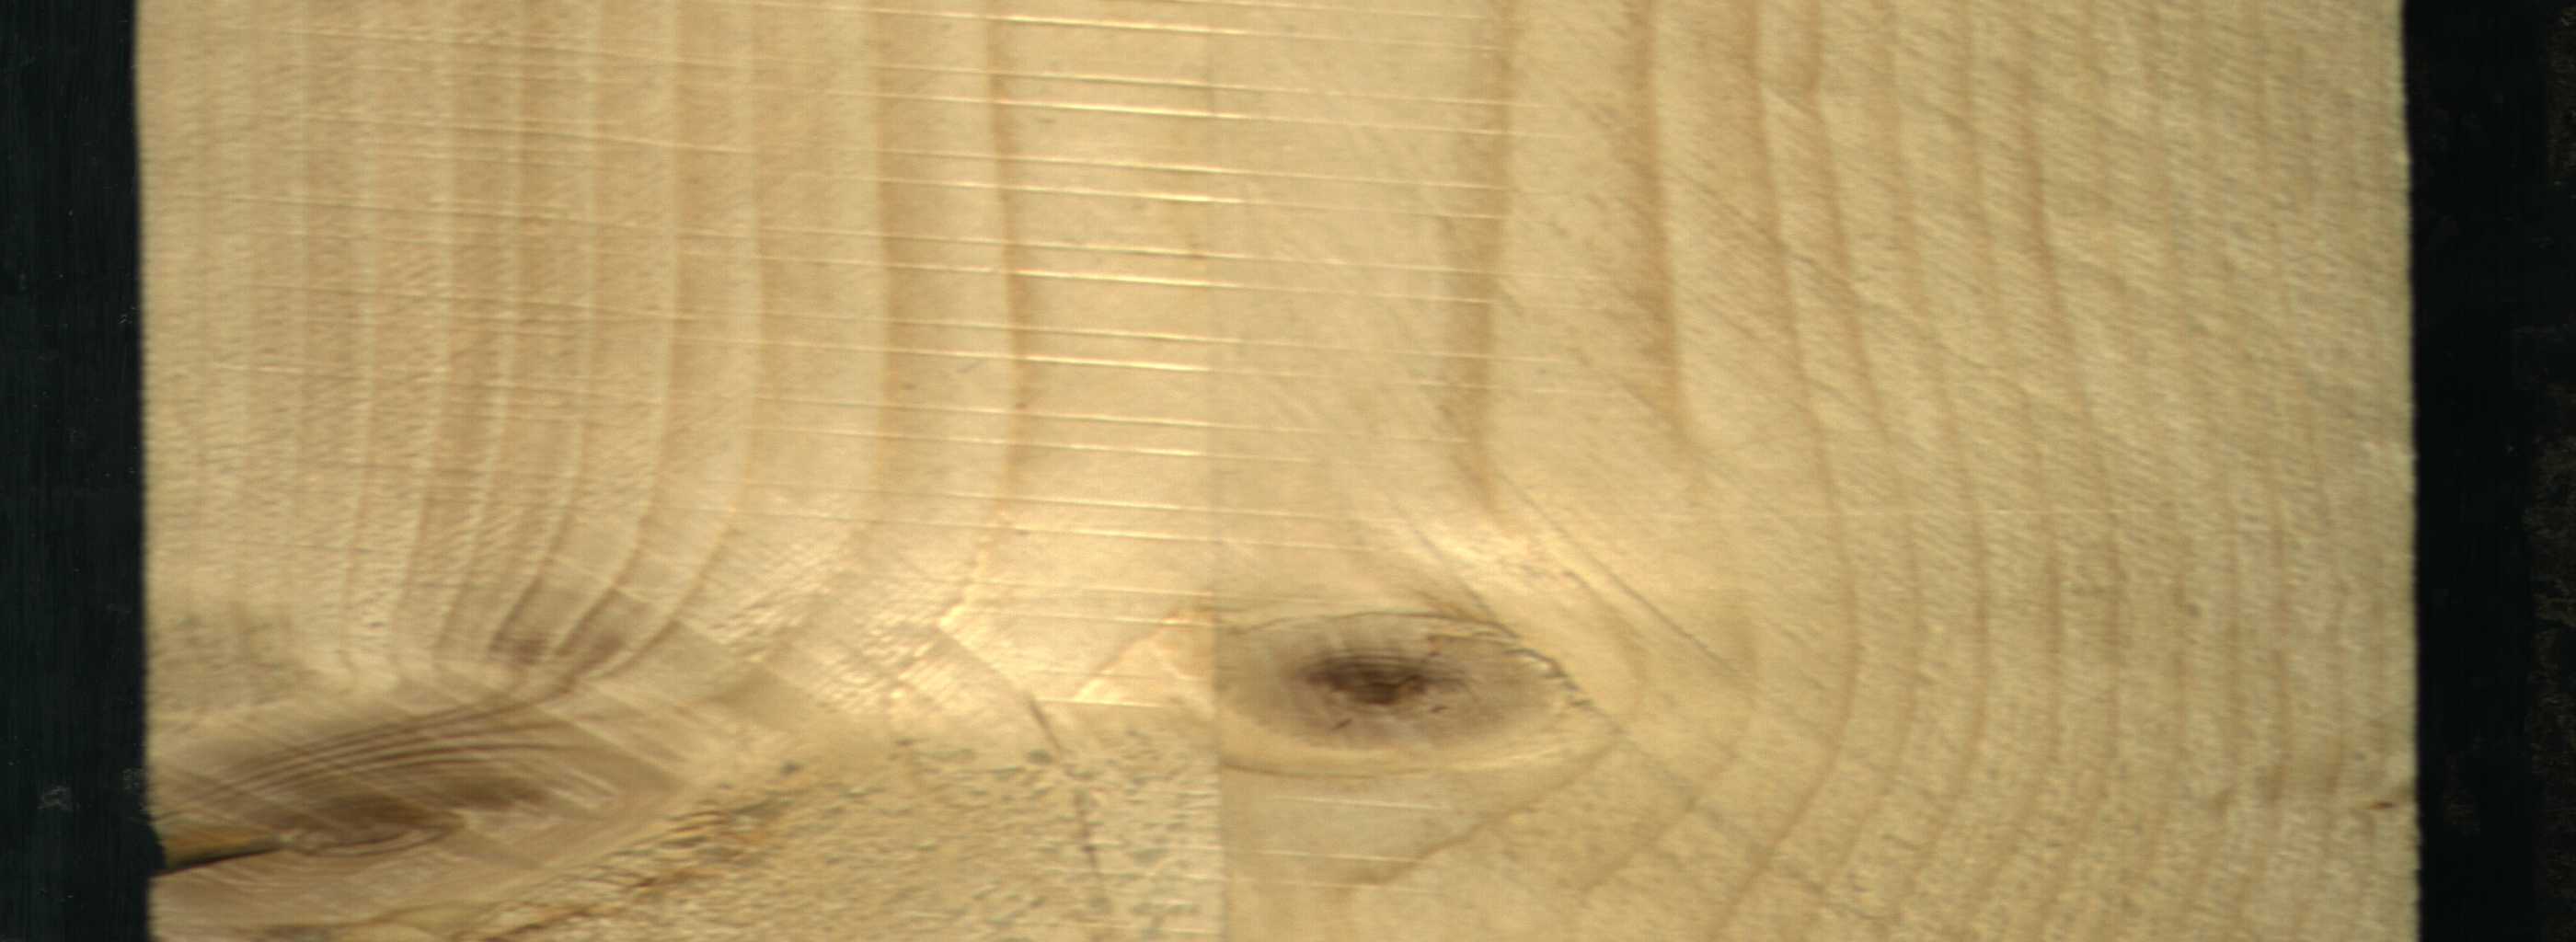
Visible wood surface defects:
knot_with_crack
Live_Knot